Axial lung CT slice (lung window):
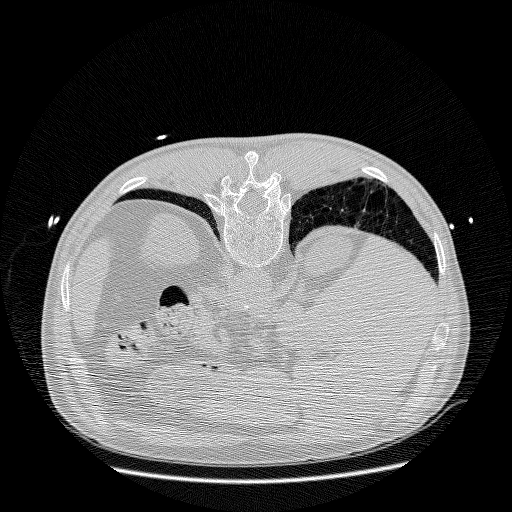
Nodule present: no